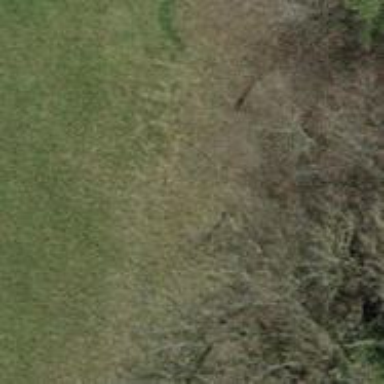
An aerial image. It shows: Path covered in grass.